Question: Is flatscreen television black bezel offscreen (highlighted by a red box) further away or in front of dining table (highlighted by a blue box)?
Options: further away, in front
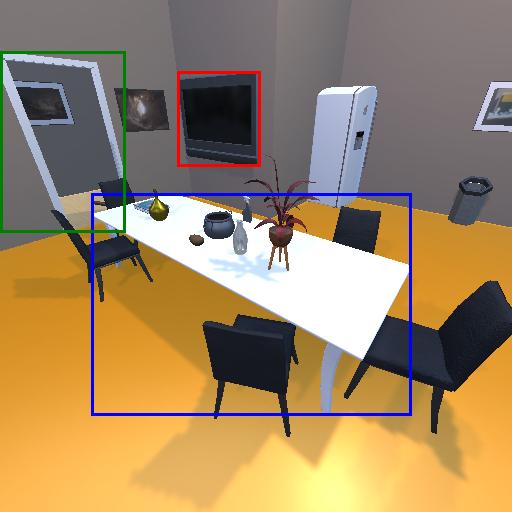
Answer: further away